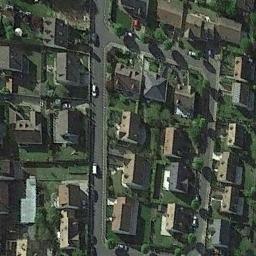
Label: dense_residential